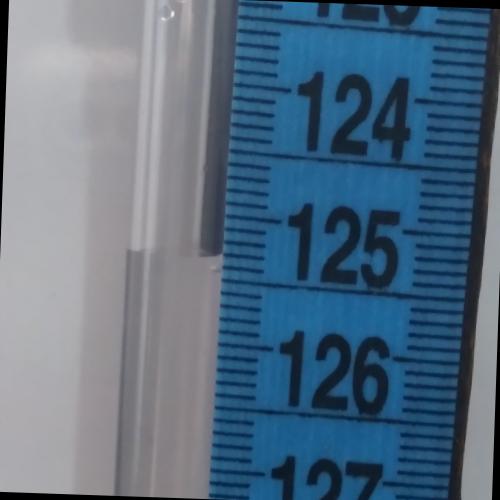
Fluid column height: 125.3 cm